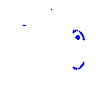
Particle: electron